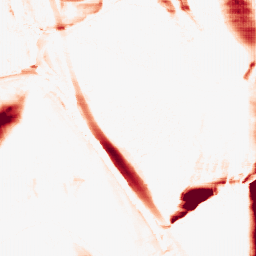
Category: morphological
Decomposition family: morphological_ellipse
Decomposition parameters: operation: opening
width: 5
height: 50
Upsampling method: fft_zeropad
Upsampling parameters: scale: 2
Upsampling scale: 2